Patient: sex F, age 68
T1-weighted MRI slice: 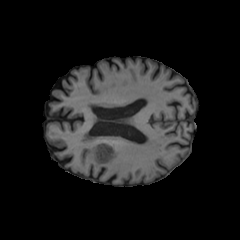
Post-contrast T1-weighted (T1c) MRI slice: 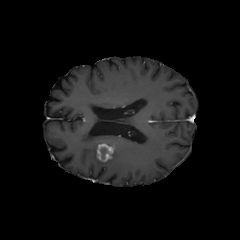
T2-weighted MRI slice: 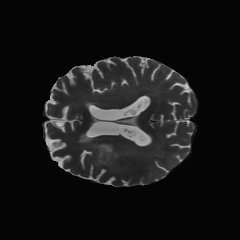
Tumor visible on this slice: yes
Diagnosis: Glioblastoma, IDH-wildtype
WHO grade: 4